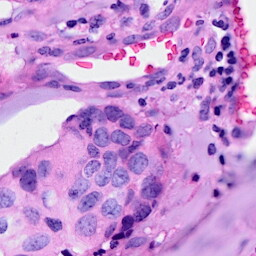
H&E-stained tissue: Breast